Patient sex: M
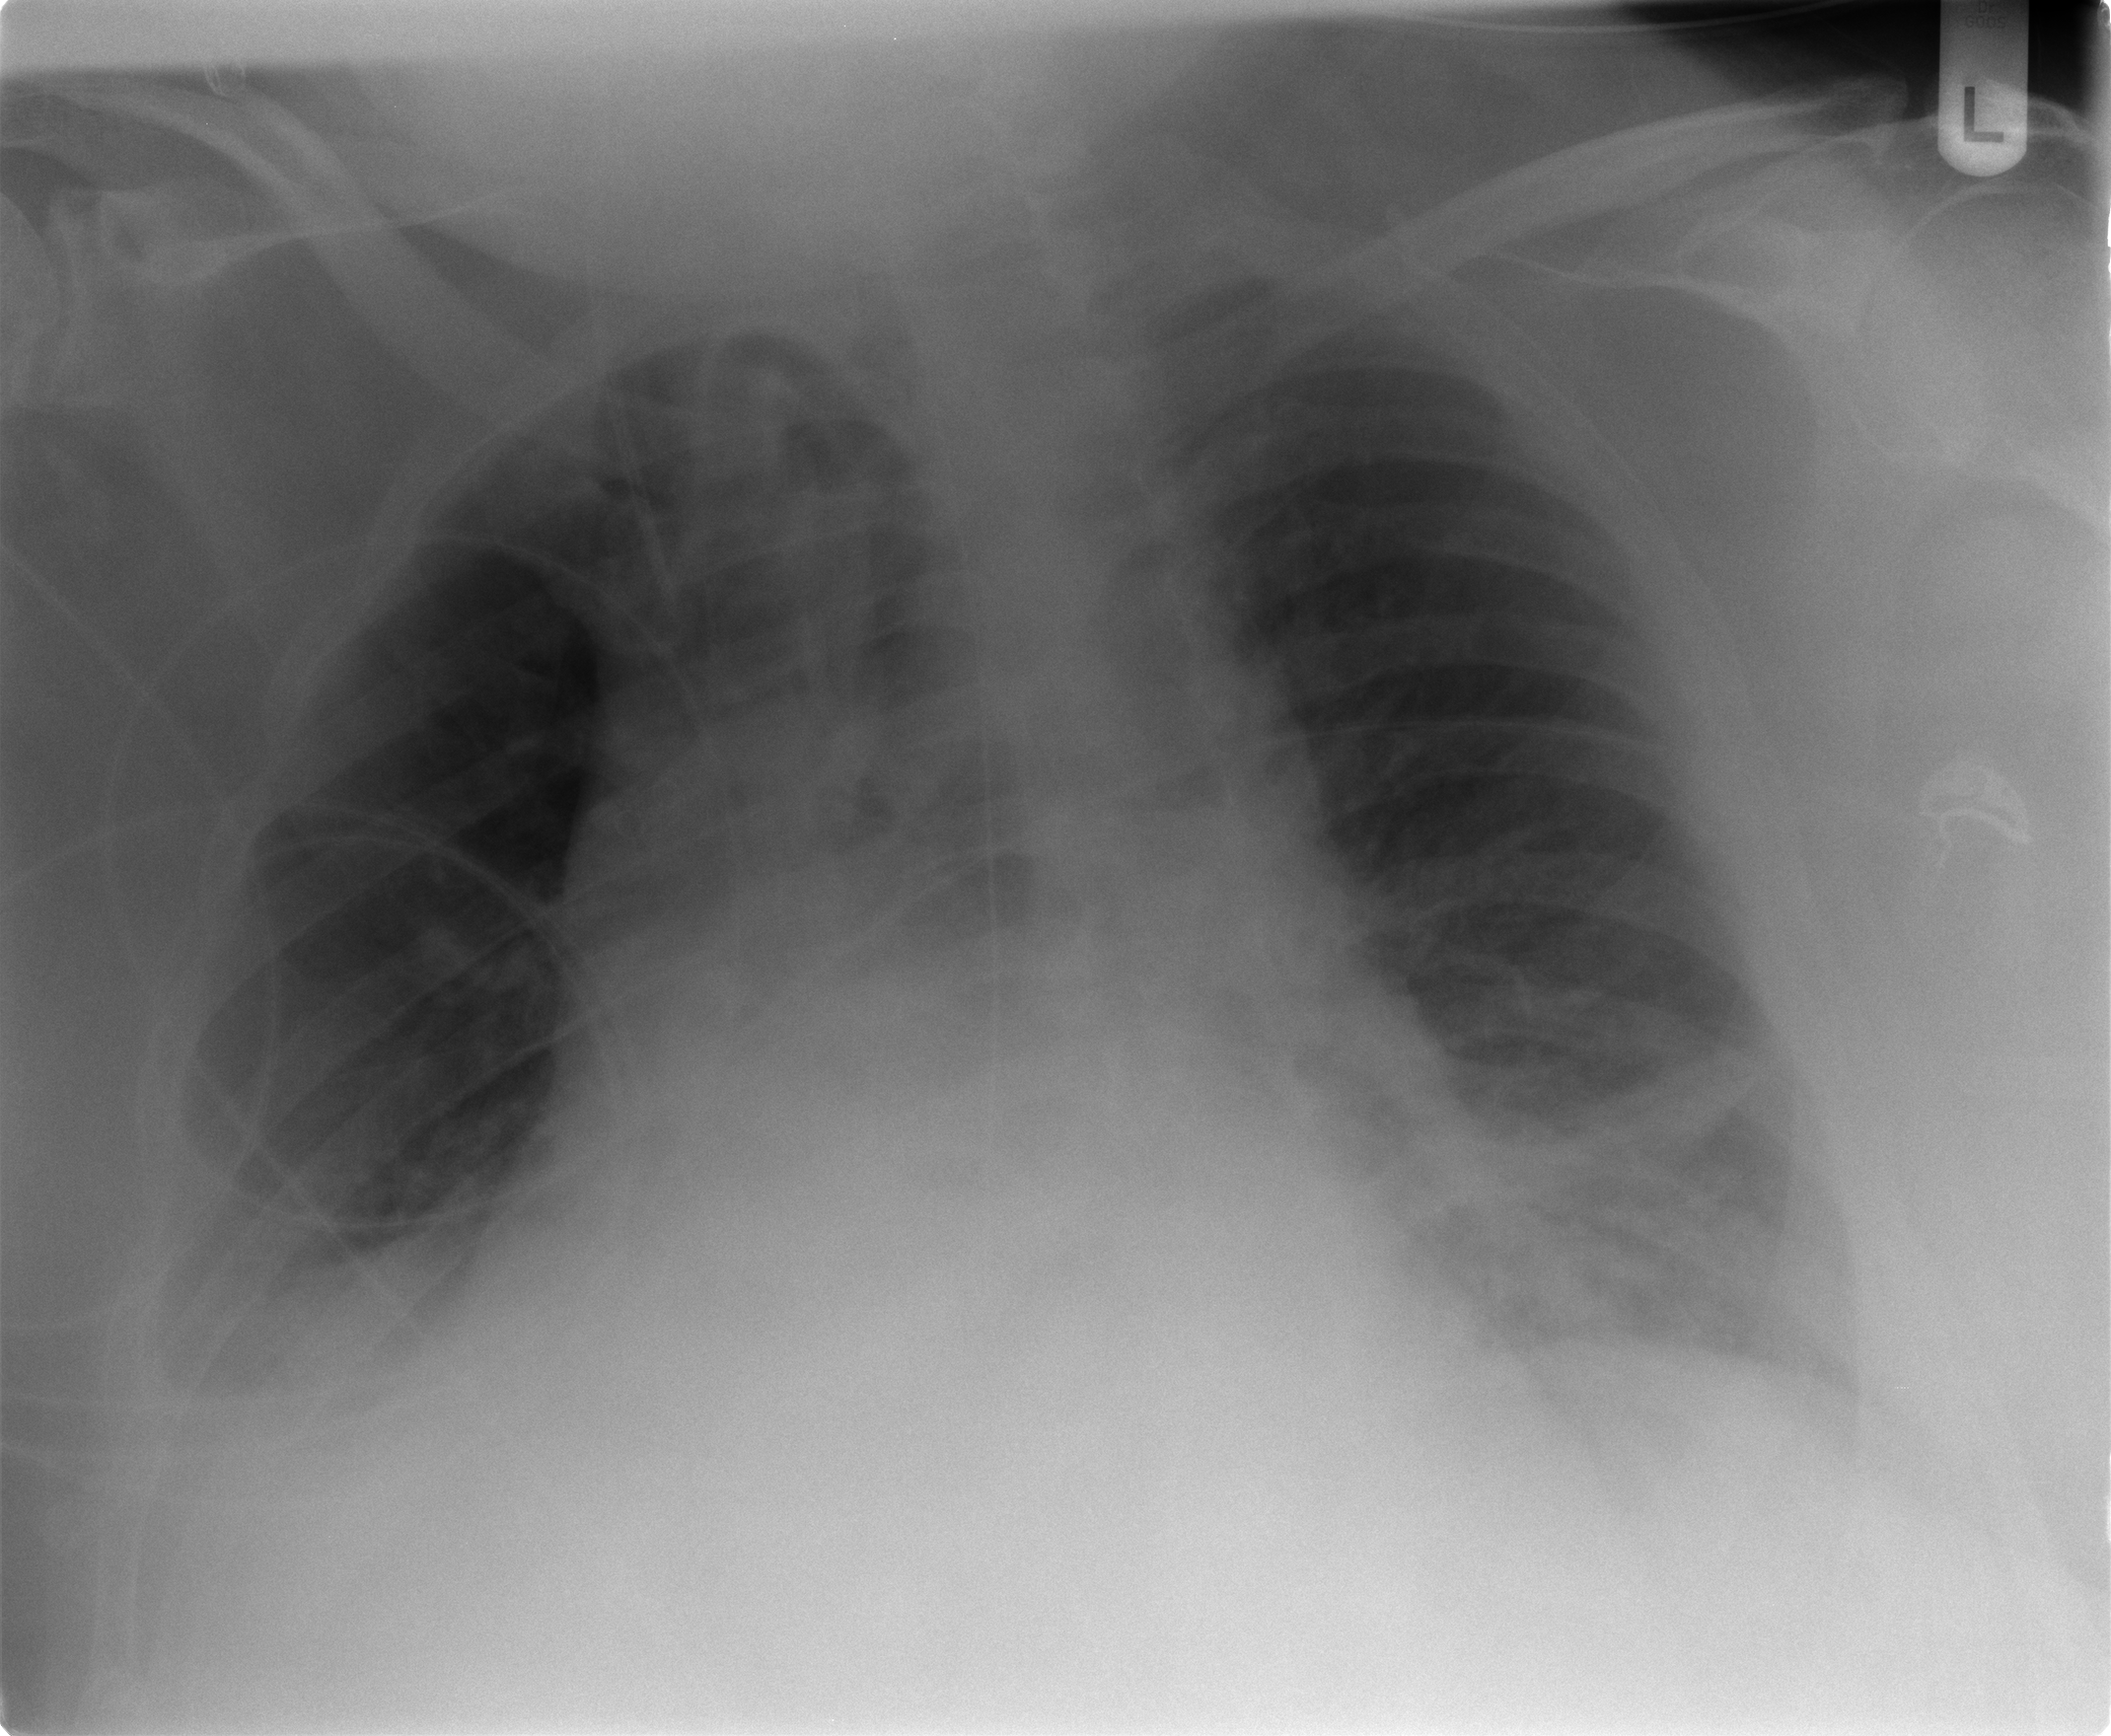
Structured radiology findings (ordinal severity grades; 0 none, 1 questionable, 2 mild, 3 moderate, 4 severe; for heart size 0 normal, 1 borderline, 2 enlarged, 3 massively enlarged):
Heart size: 2
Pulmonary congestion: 1
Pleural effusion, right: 2
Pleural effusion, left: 2
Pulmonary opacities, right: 0
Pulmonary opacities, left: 0
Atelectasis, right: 2
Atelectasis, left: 2